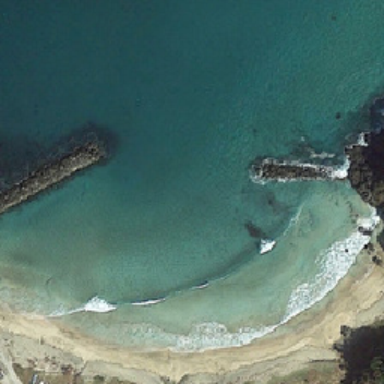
There is a square island in the dark blue sea .